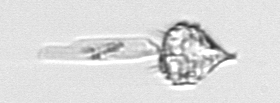
Label: Protoperidinium